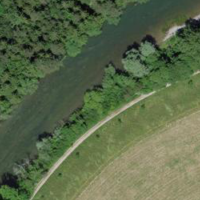
EUNIS habitat code: 24
Species observed at this site:
Lithospermum officinale
Plantago major
Prunus padus
Salvia pratensis